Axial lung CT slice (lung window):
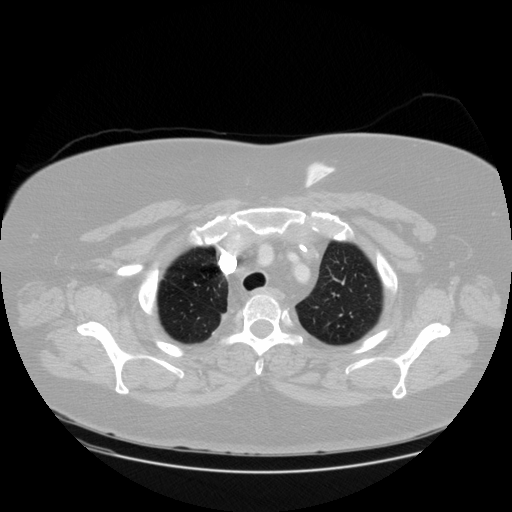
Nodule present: no